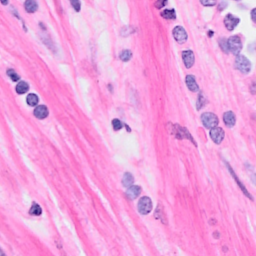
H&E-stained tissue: Breast